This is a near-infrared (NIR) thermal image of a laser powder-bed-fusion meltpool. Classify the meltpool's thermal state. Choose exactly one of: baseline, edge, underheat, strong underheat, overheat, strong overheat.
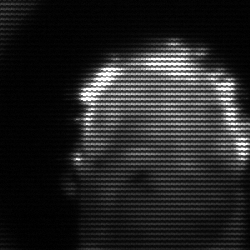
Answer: baseline